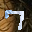
Label: 7